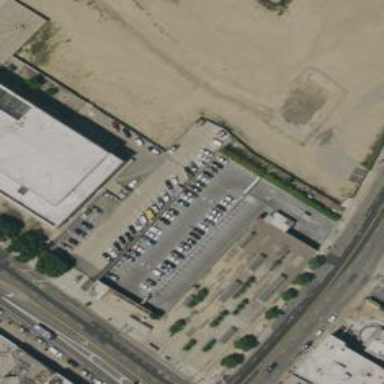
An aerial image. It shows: Parking area.